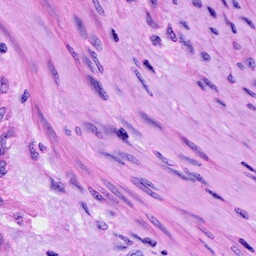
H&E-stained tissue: Cervix